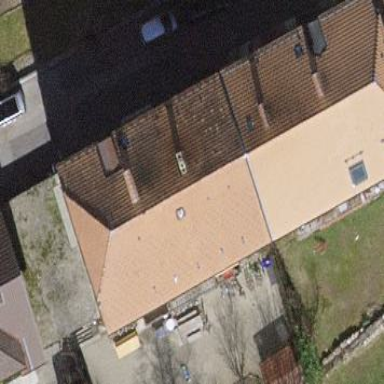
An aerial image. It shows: Apartment building with side-hipped roof.